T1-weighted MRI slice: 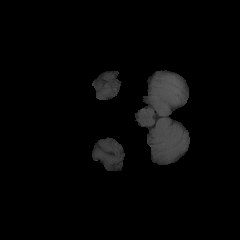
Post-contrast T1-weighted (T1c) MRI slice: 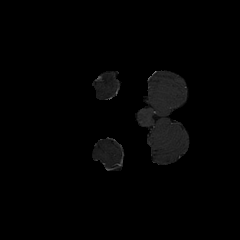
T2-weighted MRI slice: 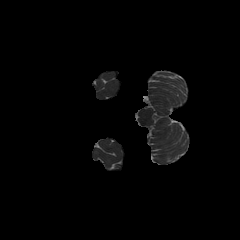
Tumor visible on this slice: no